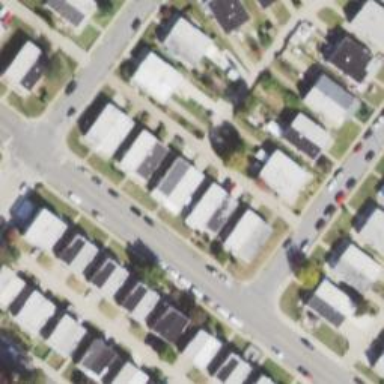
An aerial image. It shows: Alleyway designated as service road.